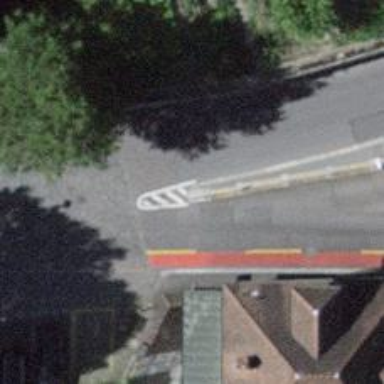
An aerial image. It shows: Kerb barrier.